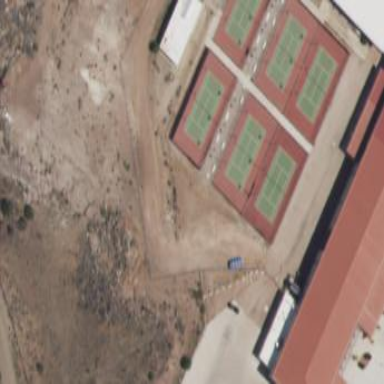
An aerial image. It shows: Tennis court on the leisure land pitch.